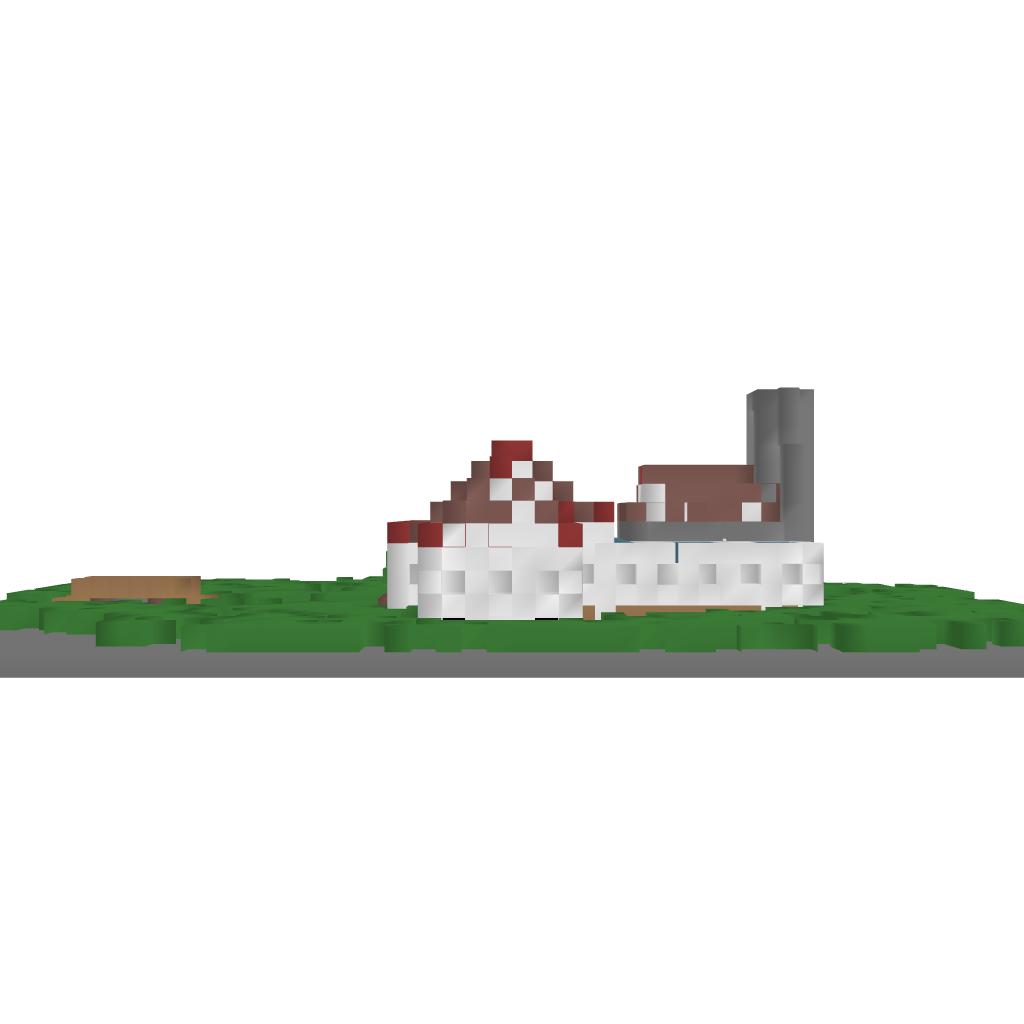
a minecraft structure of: Small Mansion bad low quality